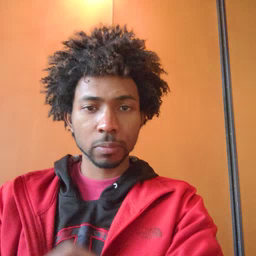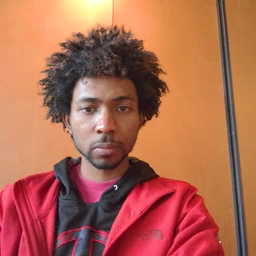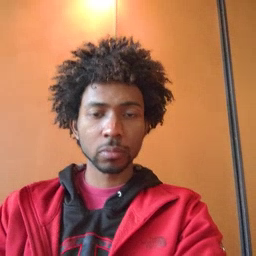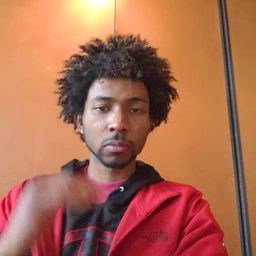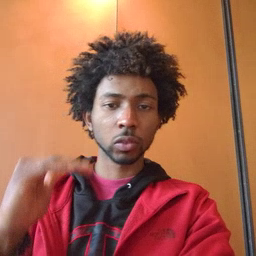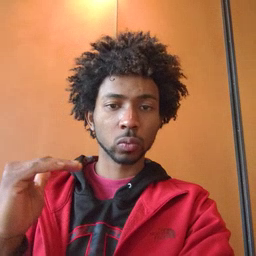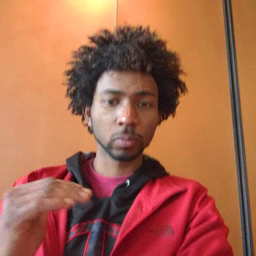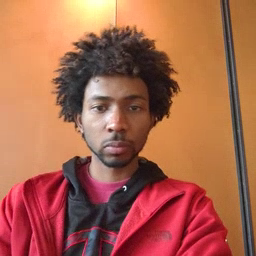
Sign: child